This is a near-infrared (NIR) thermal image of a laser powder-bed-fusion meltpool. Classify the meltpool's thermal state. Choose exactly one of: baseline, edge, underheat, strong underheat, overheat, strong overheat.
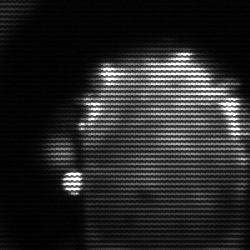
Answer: baseline